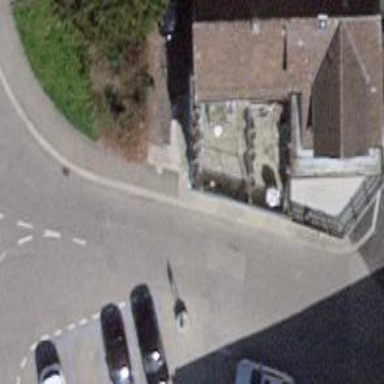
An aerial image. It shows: Beauty shop.